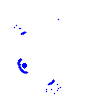
Particle: electron